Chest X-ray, AP view. Patient: 64 years old, sex F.
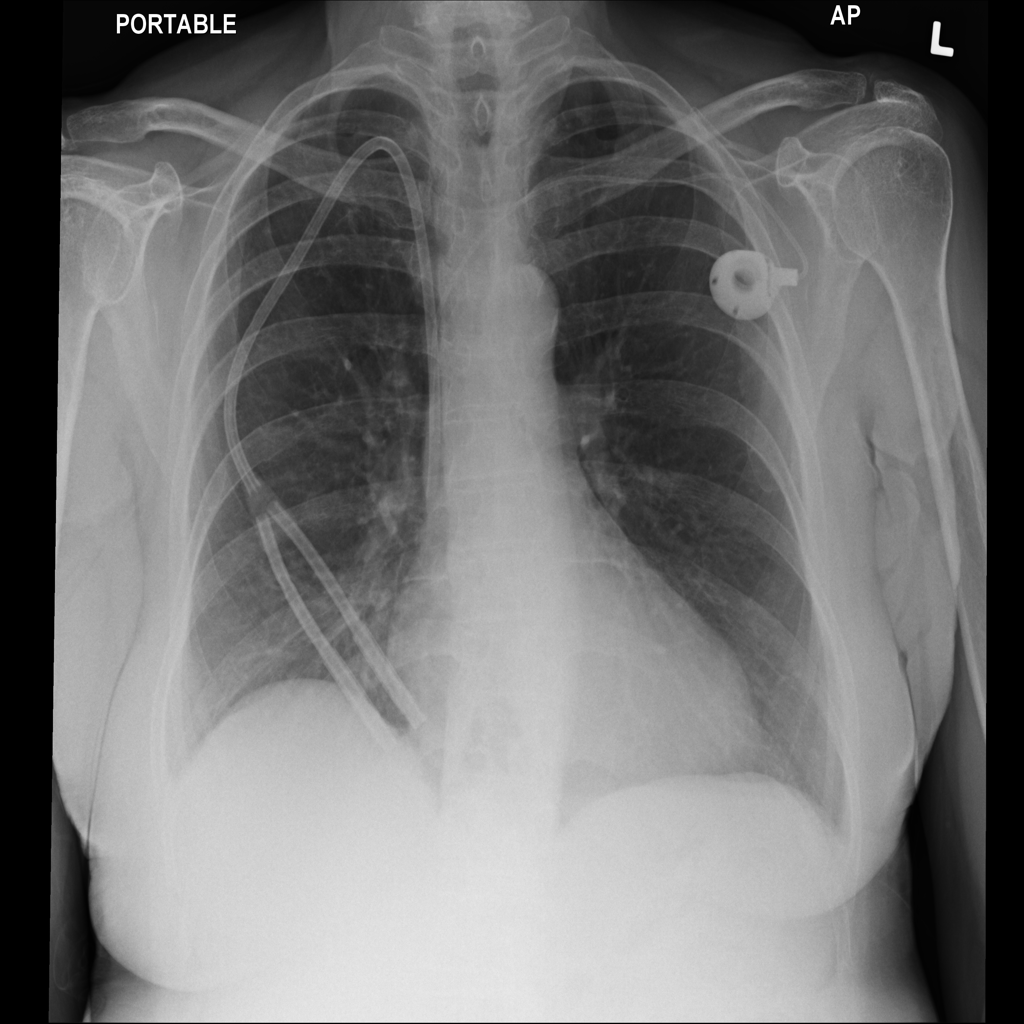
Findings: No Finding